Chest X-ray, PA view. Patient: 15 years old, sex F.
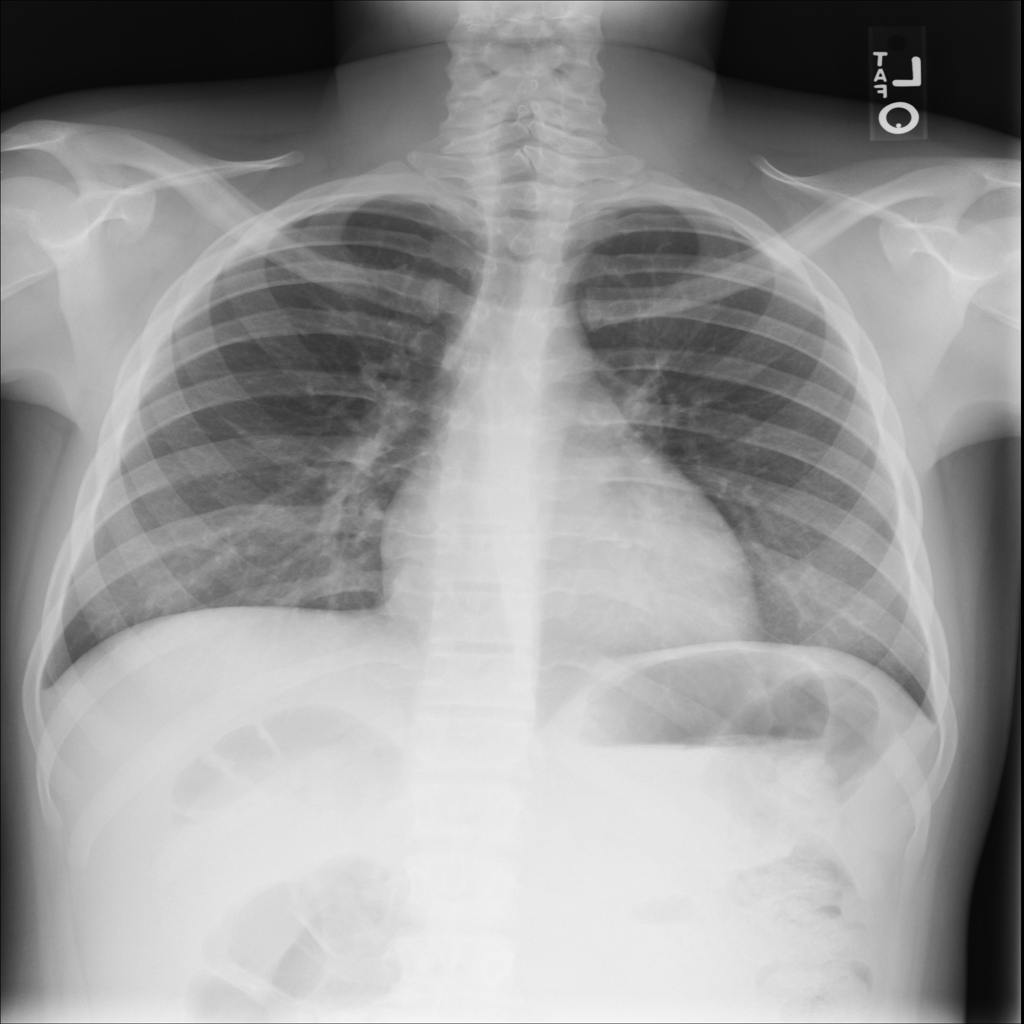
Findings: No Finding